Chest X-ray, PA view. Patient: 25 years old, sex M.
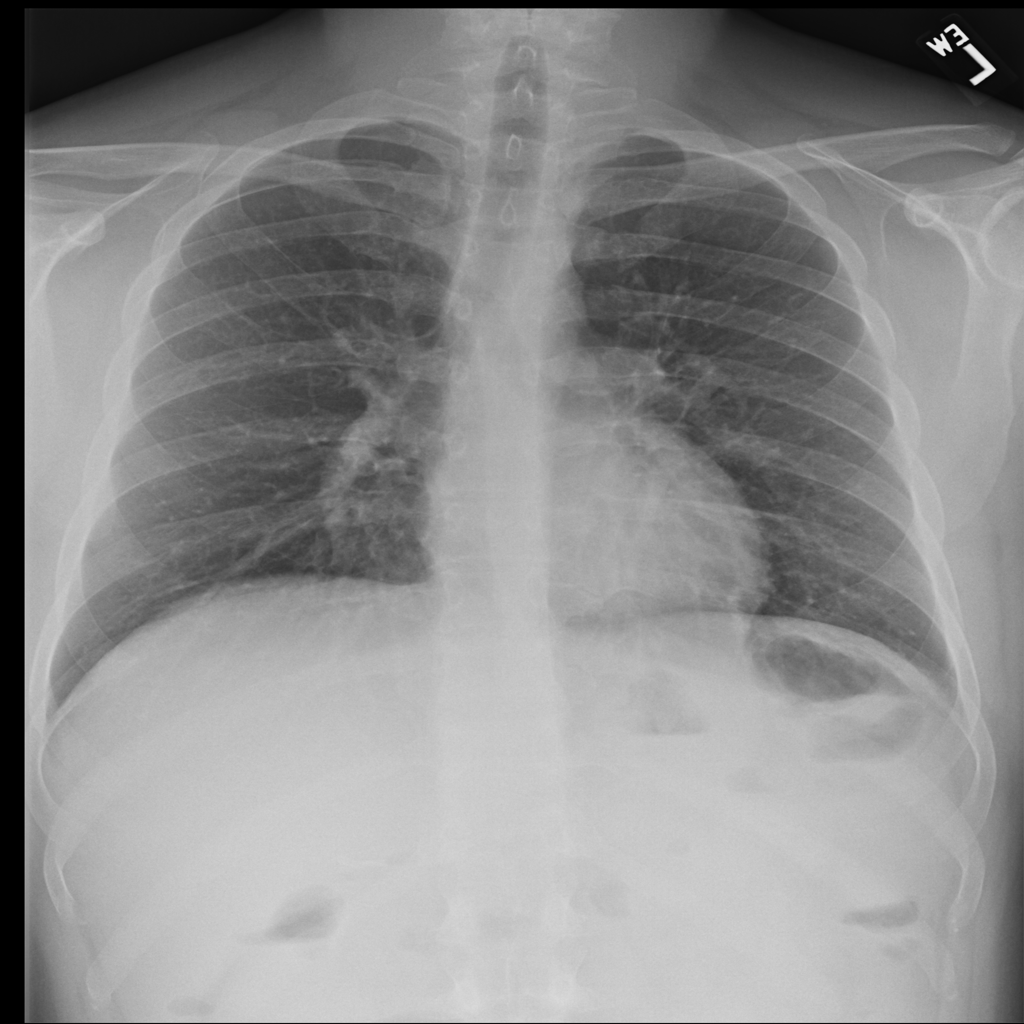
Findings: No Finding